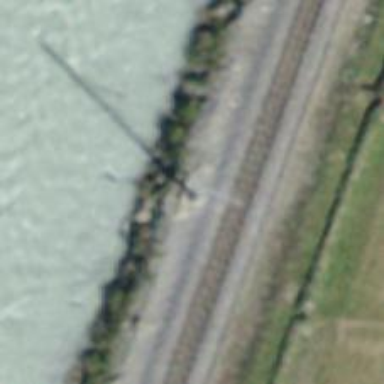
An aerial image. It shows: Catenary mast for power lines.